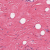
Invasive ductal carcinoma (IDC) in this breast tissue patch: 0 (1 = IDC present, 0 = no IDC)